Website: macys
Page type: gifting
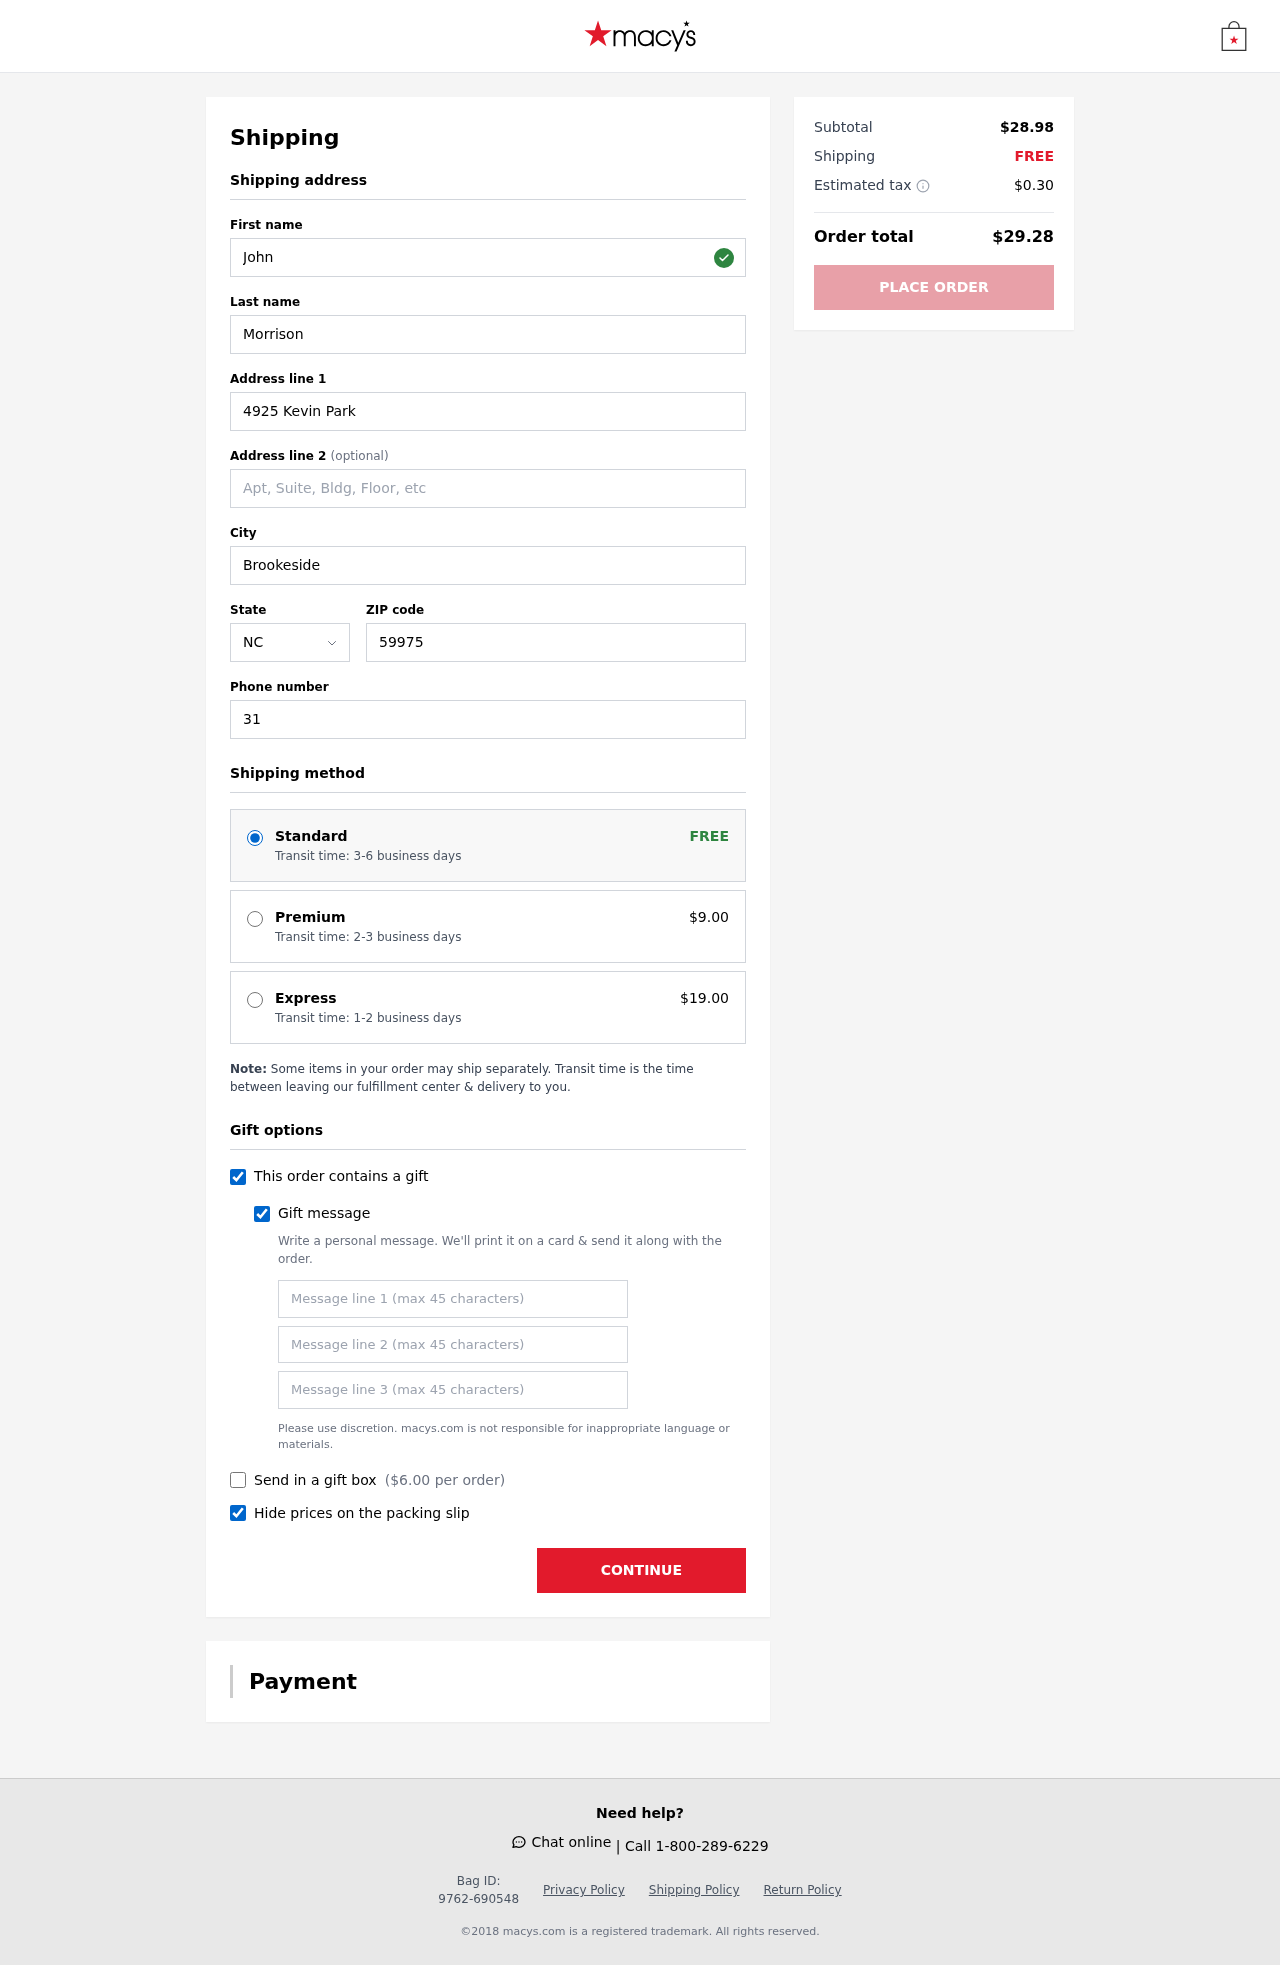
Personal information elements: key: PII_STATE_ABBR
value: NC
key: PII_FIRSTNAME
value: John
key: PII_LASTNAME
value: Morrison
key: PII_STREET
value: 4925 Kevin Park
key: PII_CITY
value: Brookeside
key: PII_POSTCODE
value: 59975
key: PII_PHONE
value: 3137570497
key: PII_GIFT_MESSAGE
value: Hey Amy, I thought you could use a little extra warmth and cheer this season! I found this lovely candle that reminds me of cozy nights and holiday magic. Enjoy every flicker!  John
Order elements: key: ORDER_SHIPPING_STANDARD
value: Transit time: 3-6 business days
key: ORDER_SHIPPING_PREMIUM
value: Transit time: 2-3 business days
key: ORDER_SHIPPING_PREMIUM_PRICE
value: $9.00
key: ORDER_SHIPPING_EXPRESS
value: Transit time: 1-2 business days
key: ORDER_SHIPPING_EXPRESS_PRICE
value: $19.00
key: ORDER_GIFT_BOX_PRICE
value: $6.00
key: ORDER_SUBTOTAL
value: $28.98
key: ORDER_SHIPPING_COST
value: FREE
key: ORDER_TAX
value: $0.30
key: ORDER_TOTAL
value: $29.28